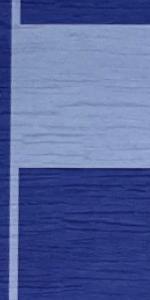
Label: Empty